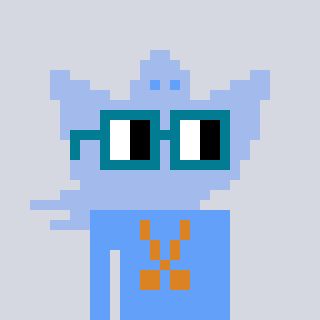
a pixel art character with square dark green glasses, a ghost-B-shaped head and a blue-colored body on a cool background